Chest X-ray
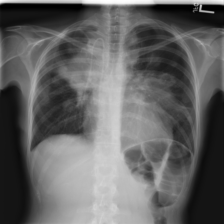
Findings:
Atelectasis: negative
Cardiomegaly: negative
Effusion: negative
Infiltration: negative
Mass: positive
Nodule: negative
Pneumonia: negative
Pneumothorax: negative
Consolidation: negative
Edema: negative
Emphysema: negative
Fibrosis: negative
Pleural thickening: negative
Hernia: negative